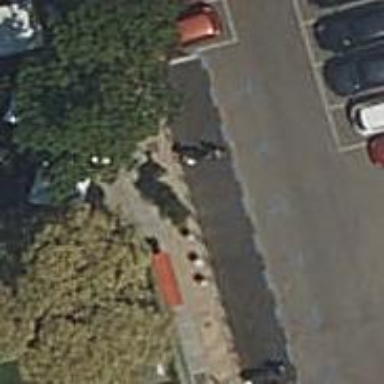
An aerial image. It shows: Motorcycle parking area.